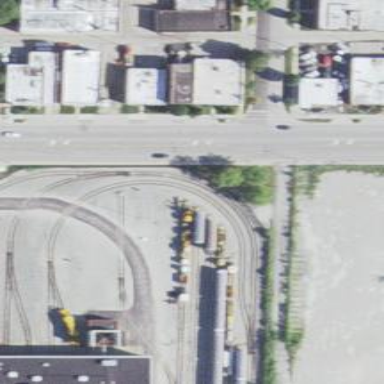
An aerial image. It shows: Yard area with electrified rail tracks.